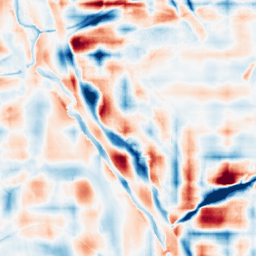
Category: wavelet
Decomposition family: wavelet_reverse_biorthogonal
Decomposition parameters: wavelet: rbio4.4
level: 5
Upsampling method: edge_directed
Upsampling parameters: scale: 2
Upsampling scale: 2